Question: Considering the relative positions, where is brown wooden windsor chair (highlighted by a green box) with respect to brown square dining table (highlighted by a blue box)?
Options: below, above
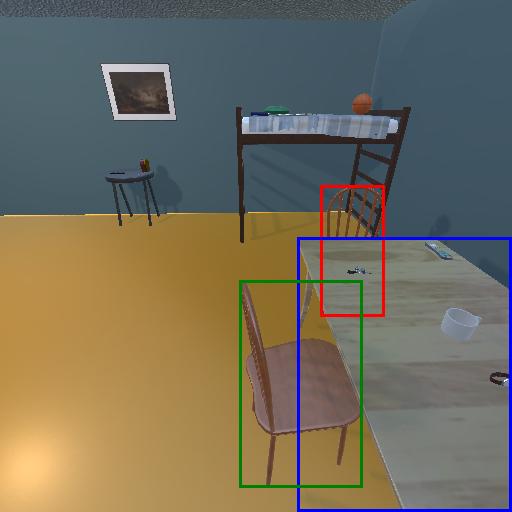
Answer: below